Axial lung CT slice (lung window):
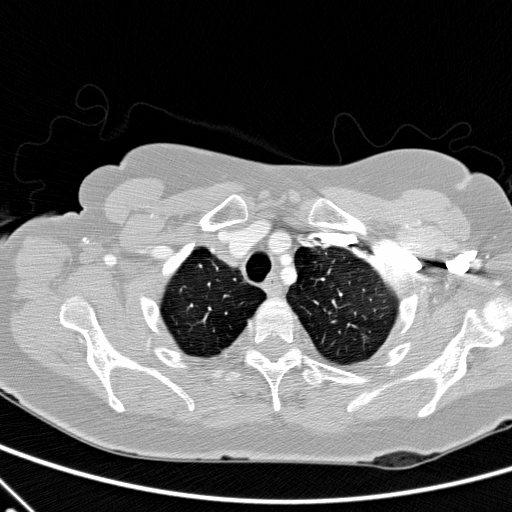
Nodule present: no